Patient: sex M, age 66
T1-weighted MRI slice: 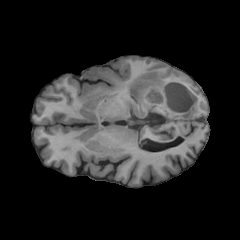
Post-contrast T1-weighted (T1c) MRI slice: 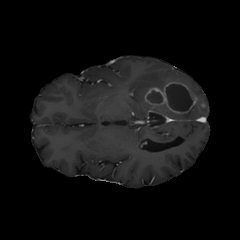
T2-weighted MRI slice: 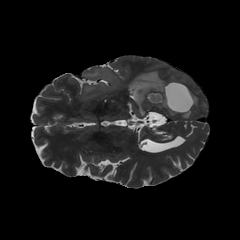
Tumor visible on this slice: yes
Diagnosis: Glioblastoma, IDH-wildtype
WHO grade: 4